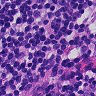
Metastatic tissue present: no